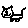
Label: cat